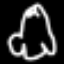
Label: frog